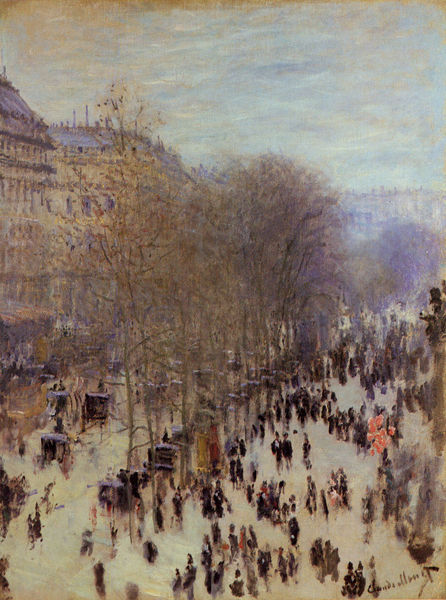
Titel: Boulevard des Capucines
Künstler: Claude Monet
Standort: Kansas City (Missouri)
Institution: The Nelson-Atkins Museum of Art
Schlagwörter: baum, blau, dunkel, feuer, gemälde, himmel, laub, mann, schatten, weiß, wolken, baumstämme, bäume, frauen, gelb, grün, impressionismus, menschen, ocker, see, stadt, äste, braun, fenster, frankreich, grau, hell, jahrhundertwende, licht, männer, orange, paris, schwarz, strasse, szene, dach, eis, gebäude, haus, rot, schnee, wolke, beige, fest, leute, malerei, masse, menge, versammlung, alt, wand, kleidung, mensch, signatur, öl, baumstamm, häuser, kalt, zweige, pastos, gold, mantel, rosa, pferde, bewölkt, farbig, liebe, ansicht, fassade, fassaden, genrebild, ort, passanten, moderne, farben, dächer, mauer, allee, dunst, farbe, nebel, kahl, klein, herbst, winter, fußgänger, geschäfte, kutsche, kutschen, platz, vogelperspektive, auto, wagen, promenade, luft, turner, wetter, frack, duktus, monet, manet, ölfarben, eindruck, impression, grossstadt, regen, wände, spaziergang, kälte, wolkig, trottoir, kutscher, mäntel, einkaufen, litfasssäule, menschenmenge, bummeln, sims, verschwommen, büme, mauern, struktur, pferdekutschen, siedlung, impresionismus, claude, etagen, blattlos, impressionissmus, spaziergänger, braune, jahreszeit, himmelw, mischung, boulevard, jahrhundert, bil, stadtpalais, stände, droschken, volksfest, flaneure, bummel, avenue, luftballons, elysee, satdt, gemalde, fahrbahn, gegenwart, luftballon, fin, siecle, statt, fensater, chaussee, shopping, camille pissarro, pfrede, sroschke, 18. jahrhundert, 1890, staßenszene, unter bäumen, bel epoque